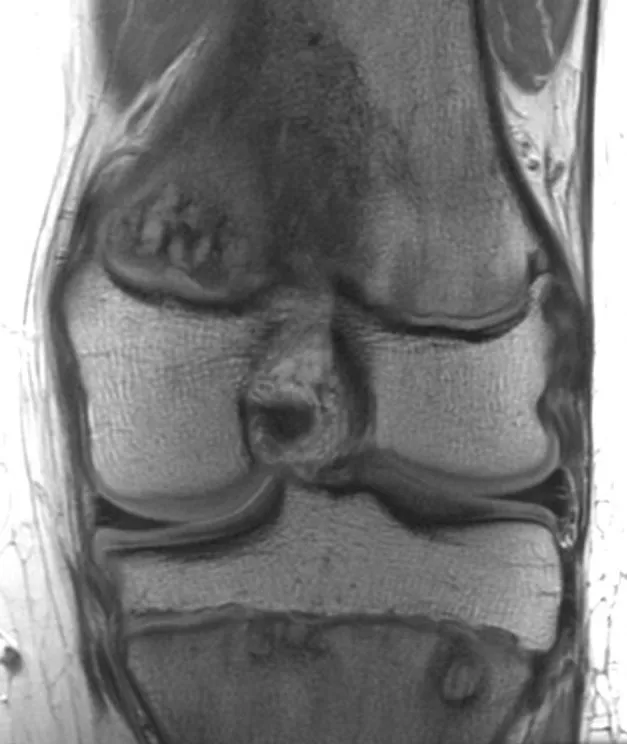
Multiple metaphyses affected in the left knee. Coronal proton density (MRI) image shows multiple areas of abnormality extending from the physes into the metaphyses of the distal femur and proximal tibia.
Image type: radiology (mri)